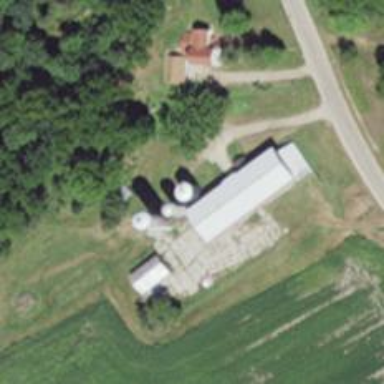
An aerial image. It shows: Silo.